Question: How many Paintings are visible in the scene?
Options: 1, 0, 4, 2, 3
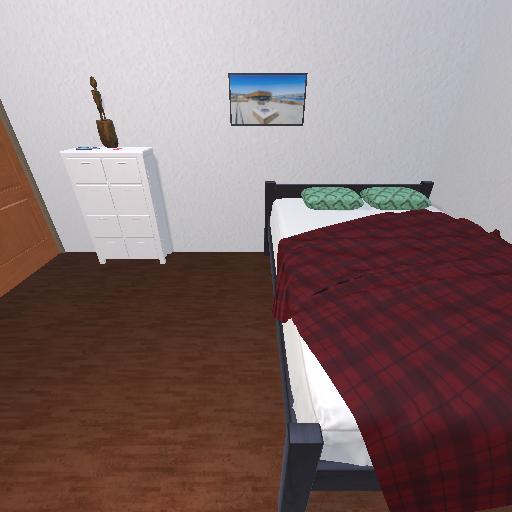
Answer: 1